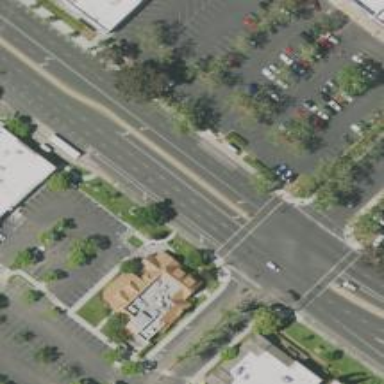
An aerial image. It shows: Solid stop line on the road.